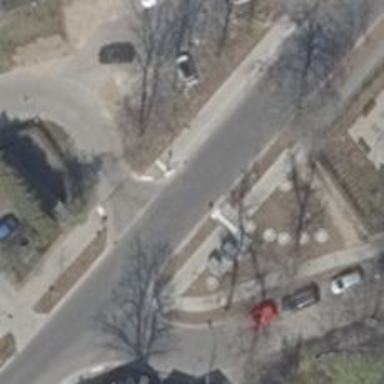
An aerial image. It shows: Residential road with asphalt surface. There are separate sidewalks on both sides and opposite cycleway.